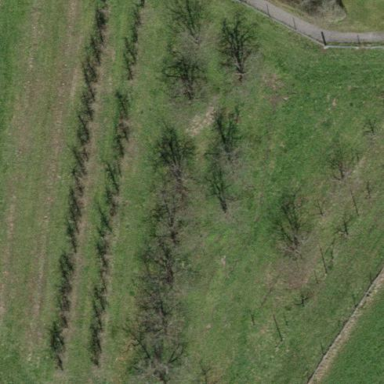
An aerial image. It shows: Orchard producing pears and cherries.